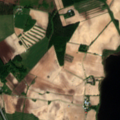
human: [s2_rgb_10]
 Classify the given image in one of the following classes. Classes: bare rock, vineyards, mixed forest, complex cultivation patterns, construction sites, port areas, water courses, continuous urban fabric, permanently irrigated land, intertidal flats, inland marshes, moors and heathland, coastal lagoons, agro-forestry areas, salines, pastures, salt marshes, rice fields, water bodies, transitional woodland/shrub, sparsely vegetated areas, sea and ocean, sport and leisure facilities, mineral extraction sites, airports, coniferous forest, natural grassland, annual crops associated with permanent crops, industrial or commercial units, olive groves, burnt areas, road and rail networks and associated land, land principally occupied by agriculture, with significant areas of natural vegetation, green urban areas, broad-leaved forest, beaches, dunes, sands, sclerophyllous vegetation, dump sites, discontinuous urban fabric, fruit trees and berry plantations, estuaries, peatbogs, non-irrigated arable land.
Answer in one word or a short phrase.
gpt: non-irrigated arable land, coniferous forest, mixed forest, water bodies